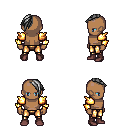
a pixel art fantasy rpg character, male body template, human, dark skin, gold arm armor, gold greaves, gray long mohawk hairstyle, maroon shoes, four views (front, back, left, right), 2x2 character sprite sheet, small pixel art, hard edges, no anti-aliasing